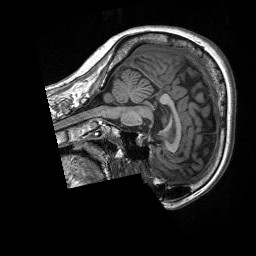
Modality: T1w
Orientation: sagittal
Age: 61
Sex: female
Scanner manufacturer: siemens
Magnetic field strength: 3 T
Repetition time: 2.4 s
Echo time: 0.00226 s